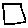
Label: square